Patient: sex F, age 54
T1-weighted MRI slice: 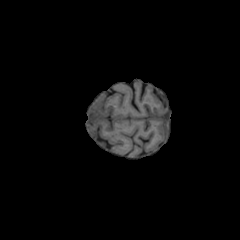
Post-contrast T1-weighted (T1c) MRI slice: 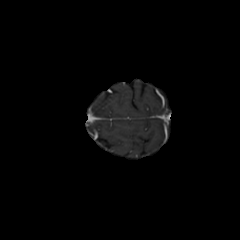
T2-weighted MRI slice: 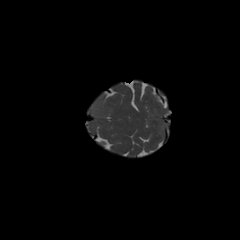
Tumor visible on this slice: no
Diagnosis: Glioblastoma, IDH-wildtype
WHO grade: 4